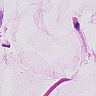
Metastatic tissue present: no